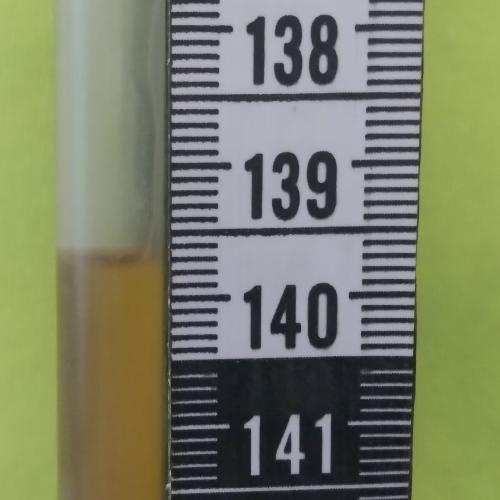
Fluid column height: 139.7 cm